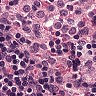
Metastatic tissue present: no